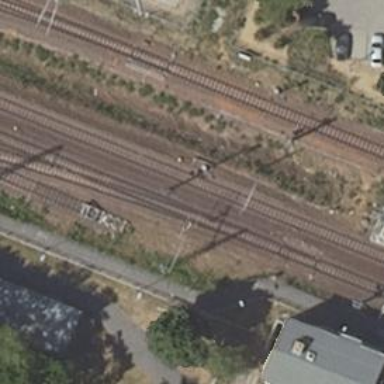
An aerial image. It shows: Railway signal.